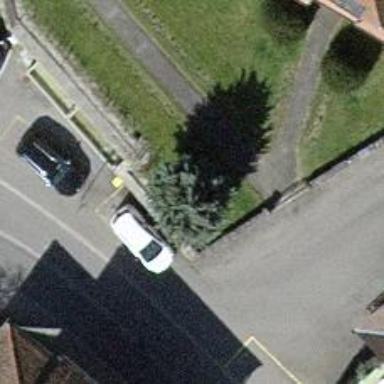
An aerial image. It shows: Shrub in its natural environment.